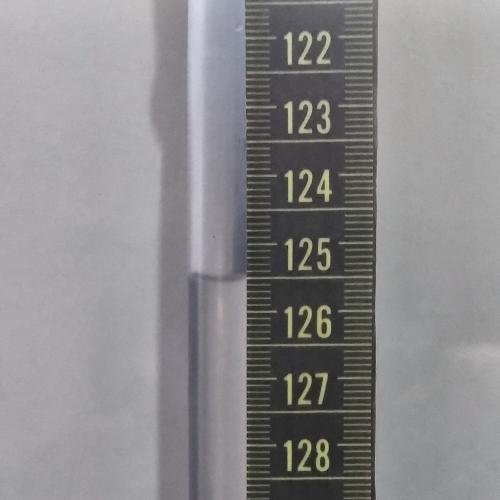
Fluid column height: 125.5 cm